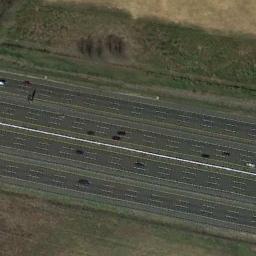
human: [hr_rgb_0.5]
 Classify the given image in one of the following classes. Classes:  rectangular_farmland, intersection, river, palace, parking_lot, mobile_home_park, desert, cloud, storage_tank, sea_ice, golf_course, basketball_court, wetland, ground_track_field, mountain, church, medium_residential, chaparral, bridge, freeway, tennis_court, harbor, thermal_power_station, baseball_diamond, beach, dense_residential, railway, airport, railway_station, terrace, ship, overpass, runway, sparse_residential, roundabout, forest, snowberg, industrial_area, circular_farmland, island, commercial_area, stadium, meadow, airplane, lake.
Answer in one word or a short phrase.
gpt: freeway